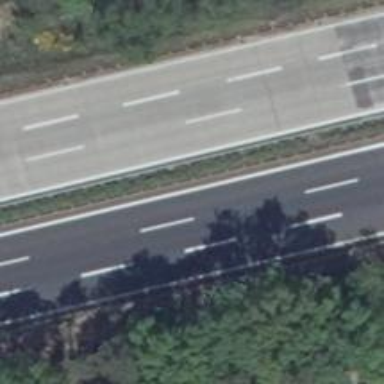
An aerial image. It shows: Asphalt motorway.